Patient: sex M, age 78
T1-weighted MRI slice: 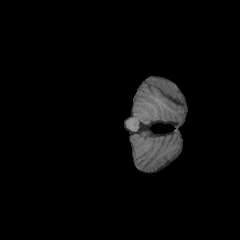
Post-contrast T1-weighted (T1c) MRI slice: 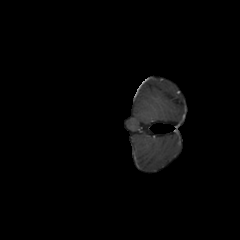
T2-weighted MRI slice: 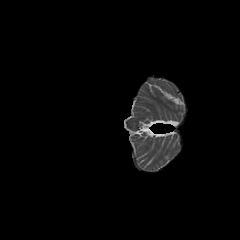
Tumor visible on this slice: no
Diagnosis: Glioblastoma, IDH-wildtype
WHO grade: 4